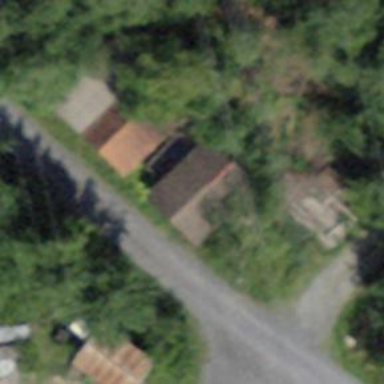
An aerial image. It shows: Barn.